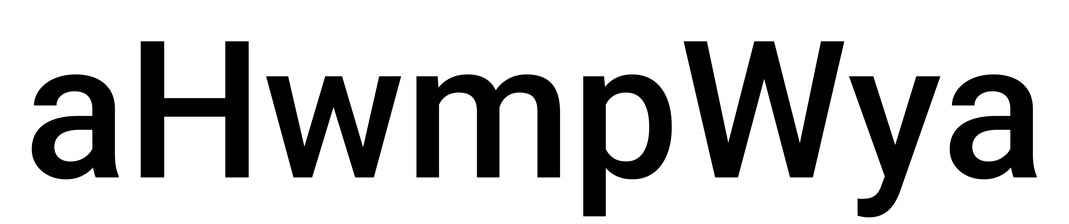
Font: Roboto_Medium